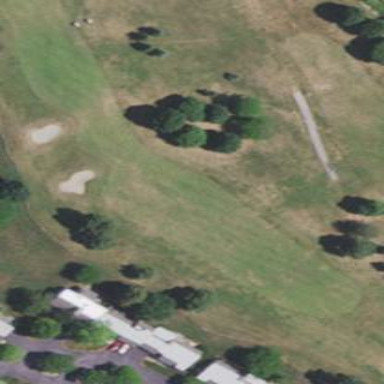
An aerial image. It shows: Golf fairway surrounded by grass.